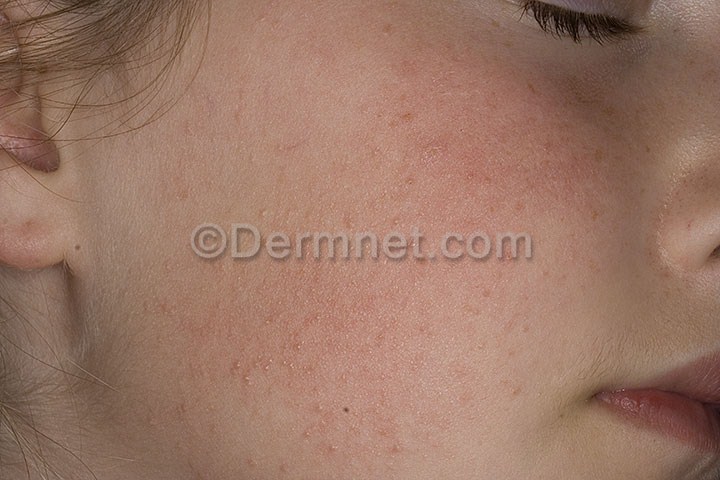
Disease: Atopic Dermatitis Photos